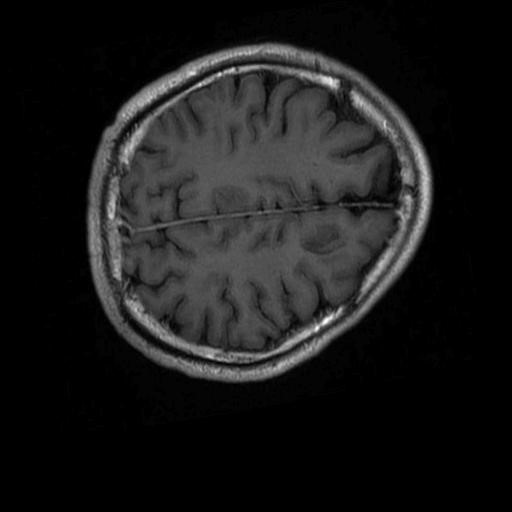
Label: brain_glioma